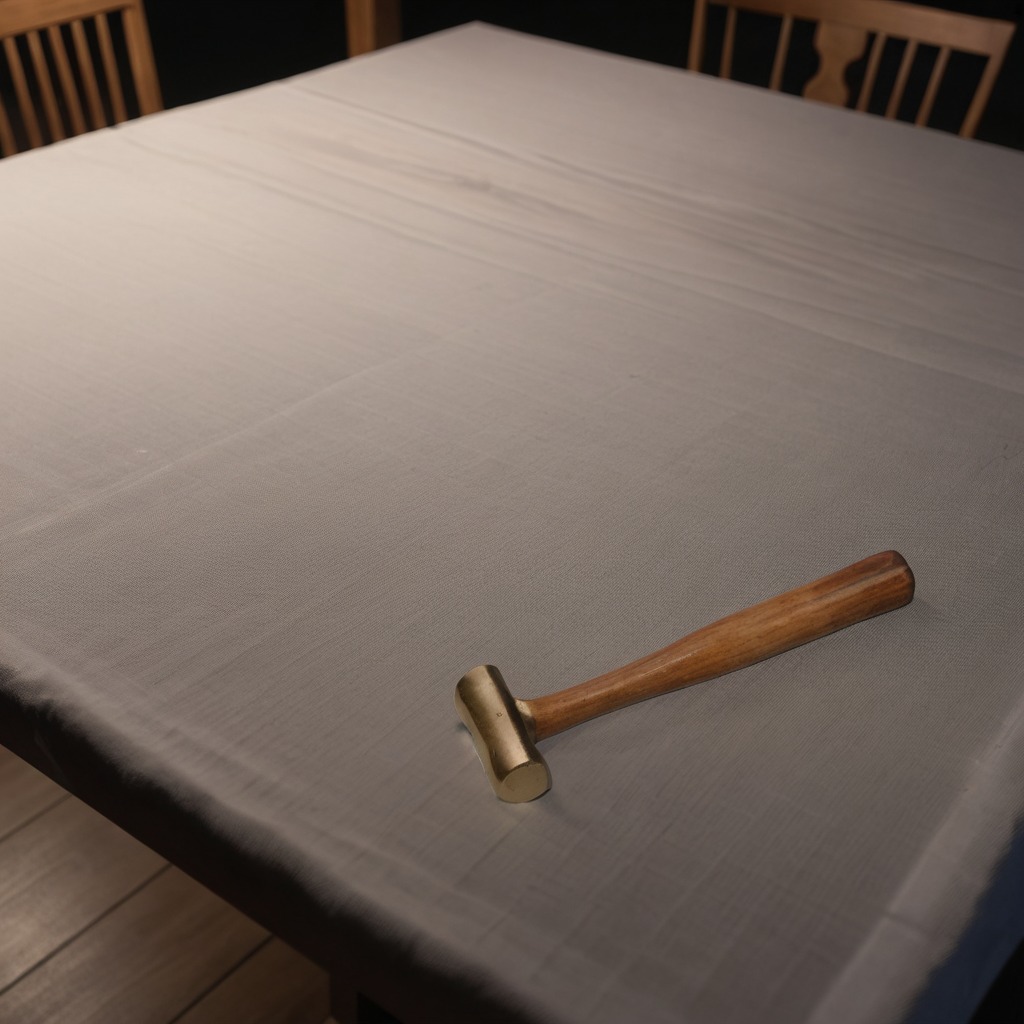
A hammer is lying on the wooden table.